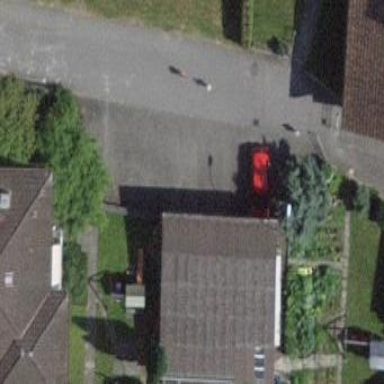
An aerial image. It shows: Group of garages.